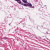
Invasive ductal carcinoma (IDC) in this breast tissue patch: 0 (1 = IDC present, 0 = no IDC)